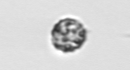
Label: coccolithophorid